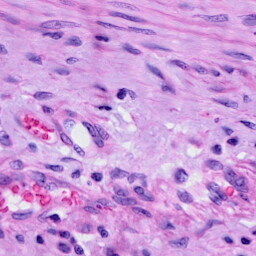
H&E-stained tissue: Cervix